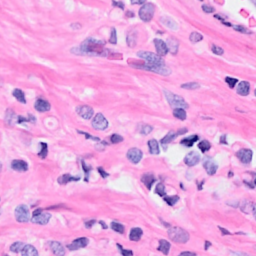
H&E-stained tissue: Breast